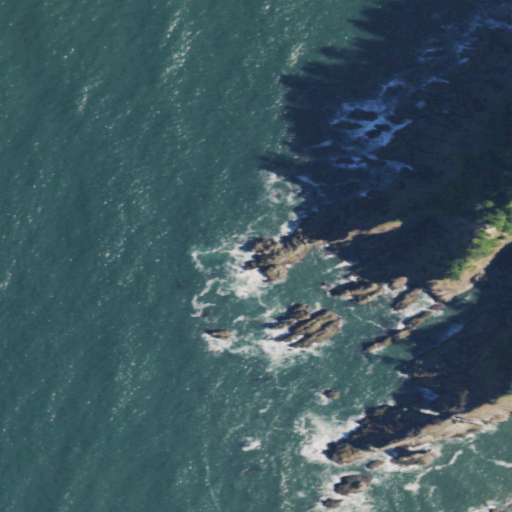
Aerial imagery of cape in Washington named Quateata containing open water, barren land, grassland, and evergreen forest